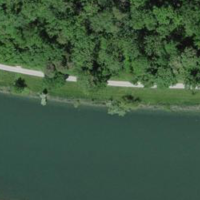
EUNIS habitat code: 15
Species observed at this site:
Cornus sanguinea
Prunus padus